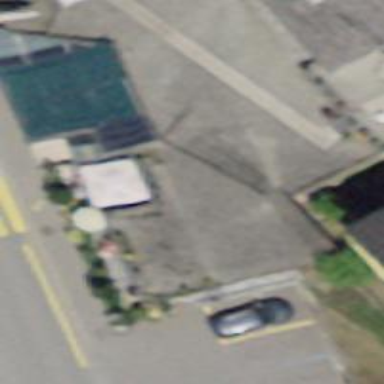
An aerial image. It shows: Restaurant located within hotel.